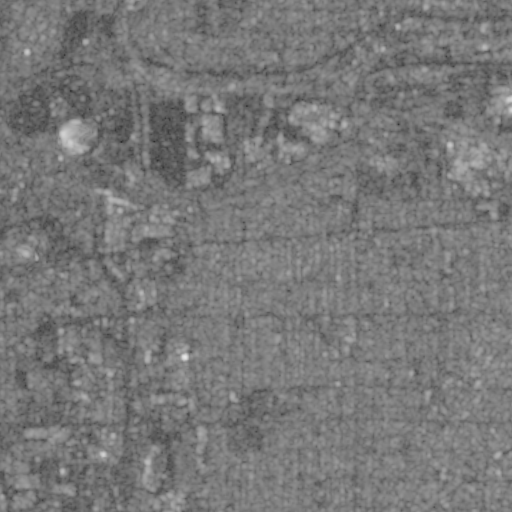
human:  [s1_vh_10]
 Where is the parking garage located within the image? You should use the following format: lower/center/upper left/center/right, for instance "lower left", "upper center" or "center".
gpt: The parking garage is located in the center left of the image.
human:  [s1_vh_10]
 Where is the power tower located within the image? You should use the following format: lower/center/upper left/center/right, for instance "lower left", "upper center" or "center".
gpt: The power tower is located in the upper left of the image.
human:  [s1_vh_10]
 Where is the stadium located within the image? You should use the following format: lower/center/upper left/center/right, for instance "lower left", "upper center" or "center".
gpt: The stadium is located in the upper left of the image.
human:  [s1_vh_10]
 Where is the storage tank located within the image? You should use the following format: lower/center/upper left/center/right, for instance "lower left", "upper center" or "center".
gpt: The storage tank is located in the upper right of the image.
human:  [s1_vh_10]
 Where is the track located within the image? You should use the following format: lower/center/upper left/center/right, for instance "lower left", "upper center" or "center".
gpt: The track is located in the upper right of the image.
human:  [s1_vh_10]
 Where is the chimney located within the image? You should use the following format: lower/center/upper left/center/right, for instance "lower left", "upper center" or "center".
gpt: The chimney is located in the upper right of the image.
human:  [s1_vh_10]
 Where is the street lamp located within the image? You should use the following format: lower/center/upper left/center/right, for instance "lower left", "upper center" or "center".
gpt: The street lamp is located in the upper left of the image.
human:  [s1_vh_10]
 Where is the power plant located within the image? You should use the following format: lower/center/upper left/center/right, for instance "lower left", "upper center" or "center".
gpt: There is no power plant in the image.

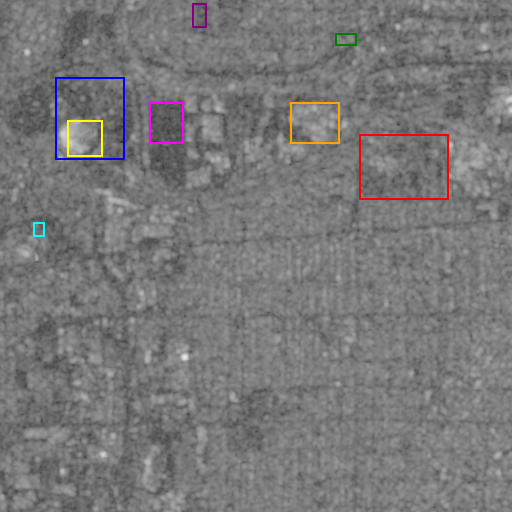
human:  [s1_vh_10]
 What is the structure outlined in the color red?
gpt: The structure outlined in red is a park.
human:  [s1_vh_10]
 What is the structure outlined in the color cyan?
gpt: The structure outlined in cyan is a parking garage.
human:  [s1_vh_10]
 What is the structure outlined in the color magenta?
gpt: The structure outlined in magenta is a parking lot.
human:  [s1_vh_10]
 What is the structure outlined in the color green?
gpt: The structure outlined in green is a power substation.
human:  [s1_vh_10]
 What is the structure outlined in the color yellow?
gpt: The structure outlined in yellow is a stadium.
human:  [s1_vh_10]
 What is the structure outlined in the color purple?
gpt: The structure outlined in purple is a track.
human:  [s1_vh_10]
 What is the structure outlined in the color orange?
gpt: The structure outlined in orange is a building.
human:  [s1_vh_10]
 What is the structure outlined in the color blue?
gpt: The structure outlined in blue is a road.
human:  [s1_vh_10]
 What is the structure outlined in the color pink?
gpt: There is no pink outline.